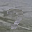
Label: 7